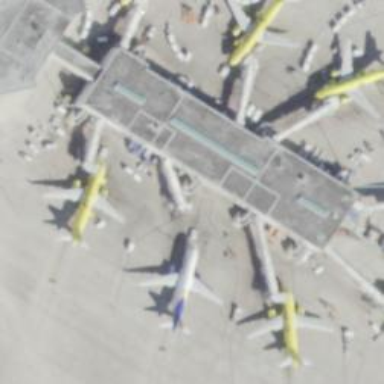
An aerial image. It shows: Airport gate.